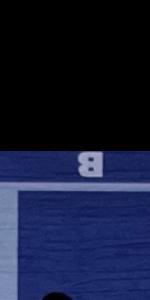
Label: Empty